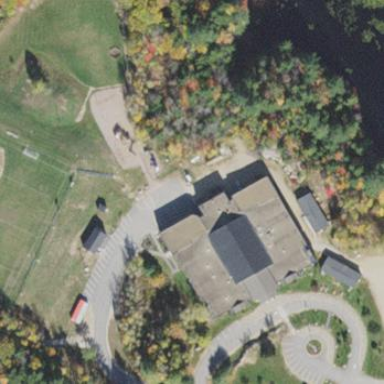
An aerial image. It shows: School.